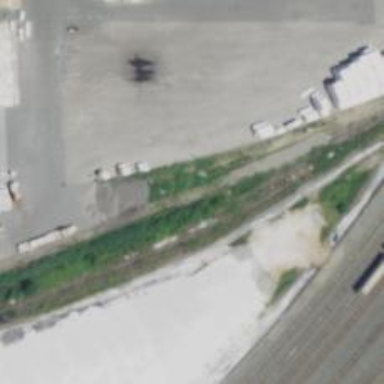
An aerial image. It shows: Abandoned railway.